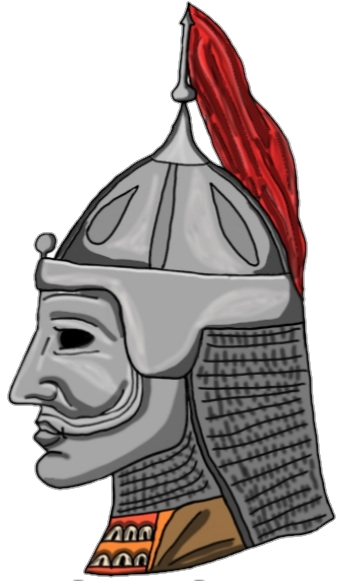
Label: 4_Yes_Chad